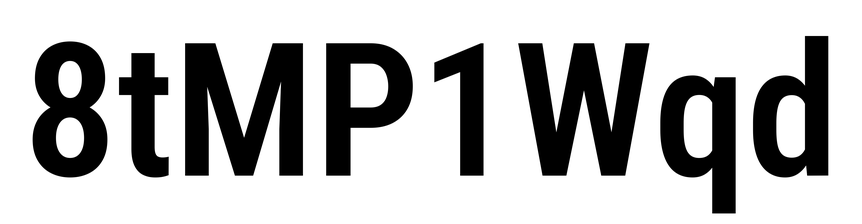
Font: Roboto_Condensed_SemiBold